Question: im trying to develop an android app that has a gridview in the main activity that will run on both regular screens and on old CRT TV.. (600X500 px for instance)..
when i try to run it on the emulator with such resolutions it seems fine.. and on computer screen it also ok, but on tv it takes advatage only of the top 2/3 of the screen and the icons are cut and scrollable..

this is an illustration of what i see on the tv screen
relevant layout files:
'''
<RelativeLayout
xmlns:android="http://schemas.android.com/apk/res/android"
android:layout_width="fill_parent"
android:layout_height="fill_parent"
android:background="#fffcfafa"
android:gravity="center_horizontal"
>
<GridView xmlns:android="http://schemas.android.com/apk/res/android"
android:id="@+id/gridview"
android:layout_width="fill_parent"
android:layout_height="fill_parent"
android:columnWidth="90dp"
android:numColumns="auto_fit"
android:verticalSpacing="20dp"
android:horizontalSpacing="20dp"
android:stretchMode="columnWidth"
android:gravity="center"
/>
'''
manifest:
'''
<supports-screens android:resizeable="false"
android:smallScreens="true" android:normalScreens="true"
android:largeScreens="true" android:anyDensity="true" />
'''
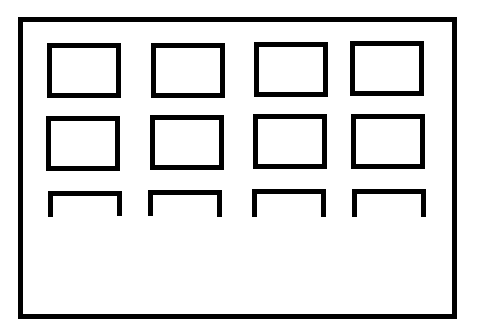
Answer: Change support screens resizeable
from this
'''
android:resizeable="false"
'''
to this
'''
android:resizeable="true"
'''
hope it helps